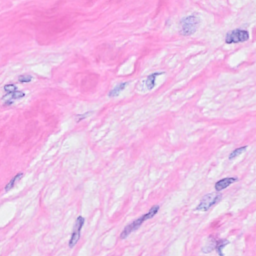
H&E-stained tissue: Breast